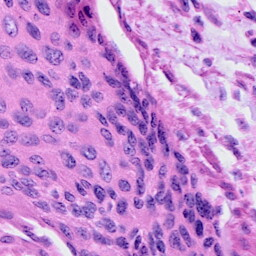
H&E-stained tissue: Cervix